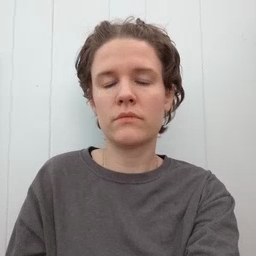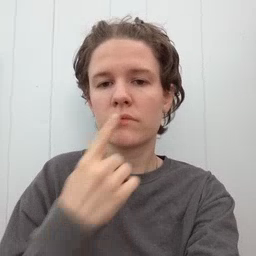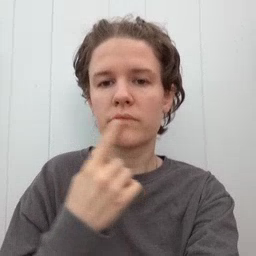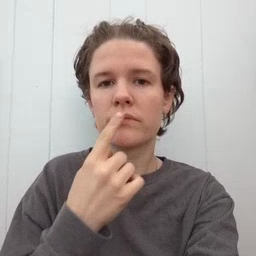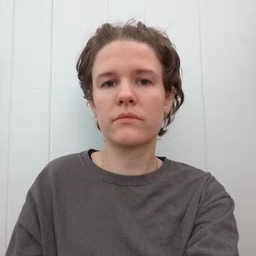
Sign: lips